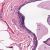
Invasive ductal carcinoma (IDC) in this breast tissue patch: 0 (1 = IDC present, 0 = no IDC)